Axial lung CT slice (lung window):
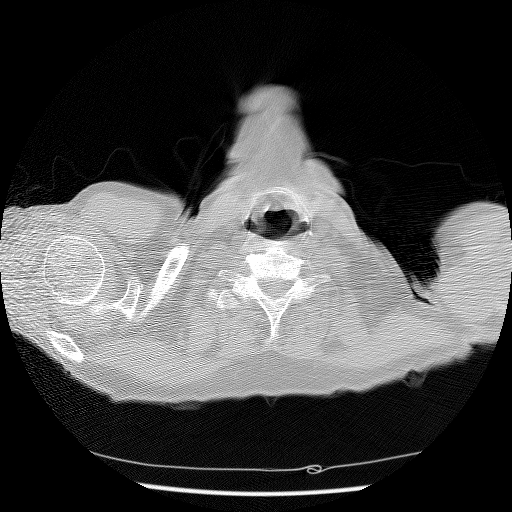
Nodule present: no